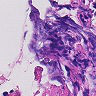
Metastatic tissue present: no